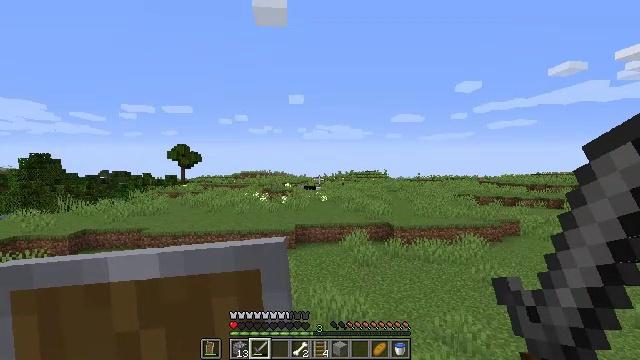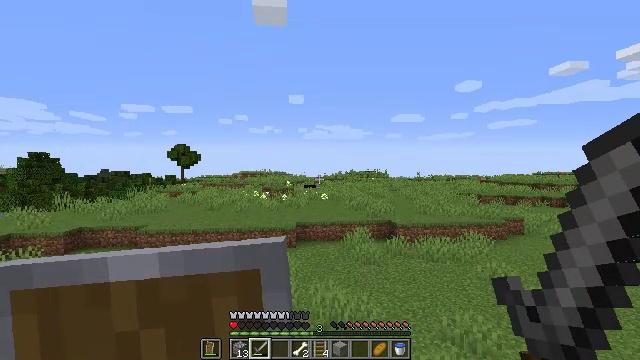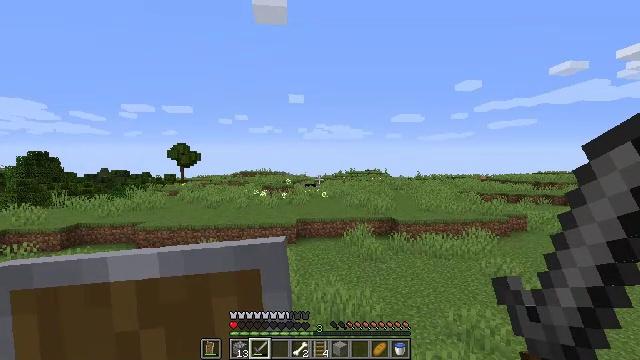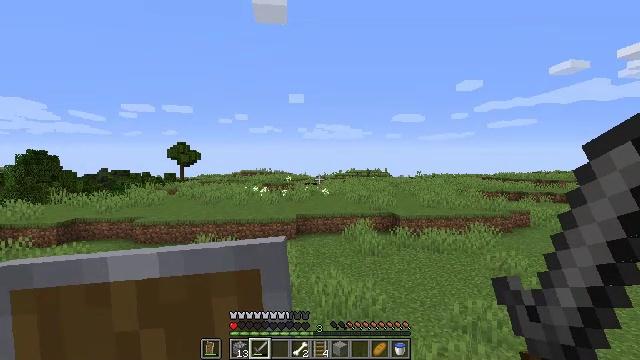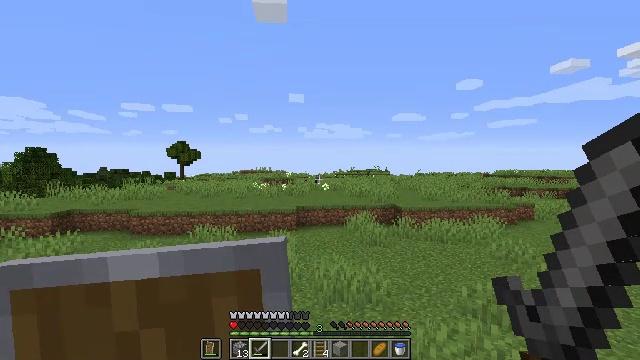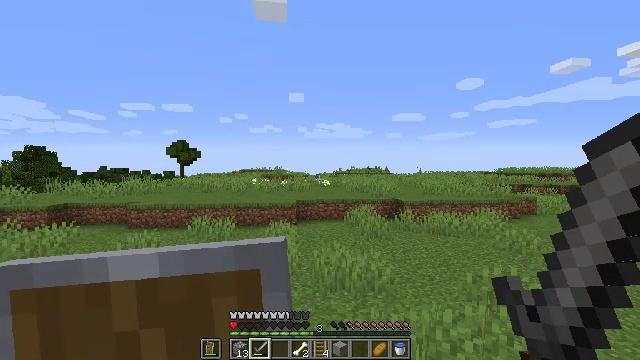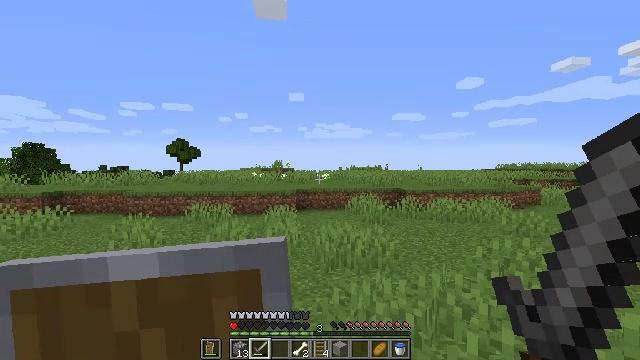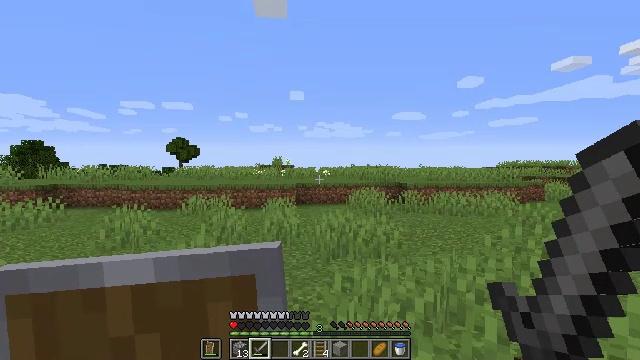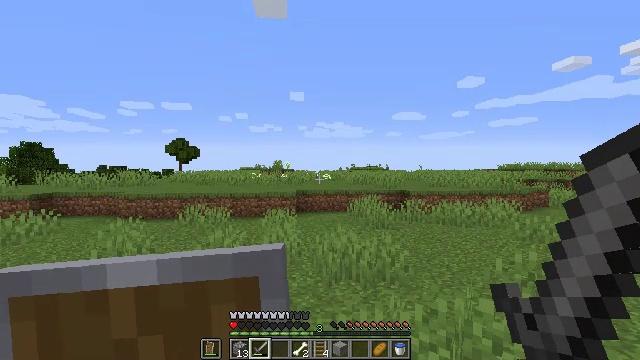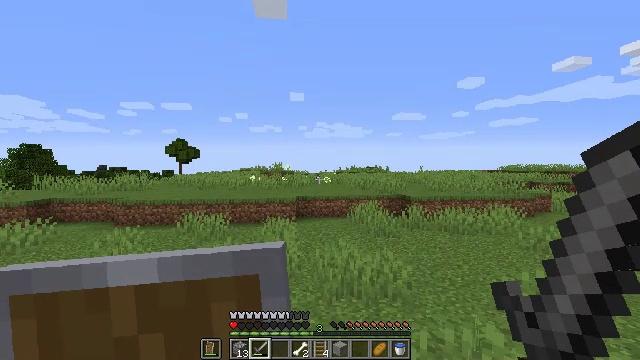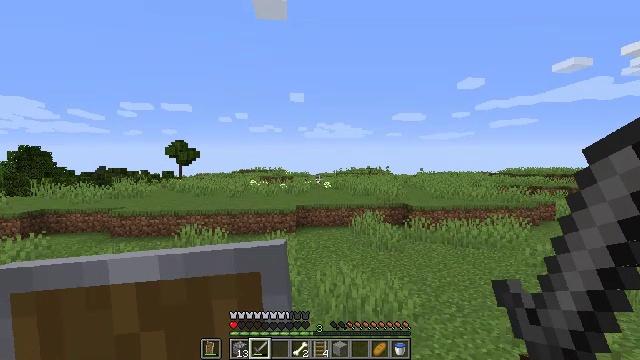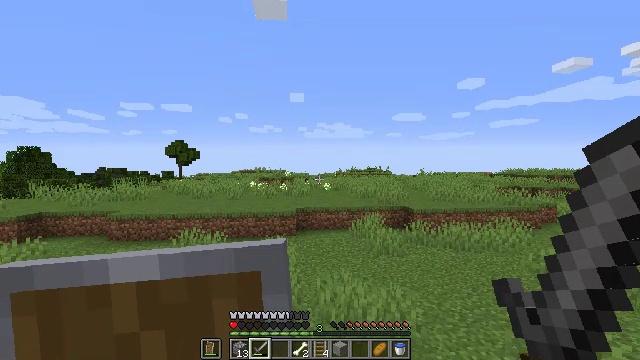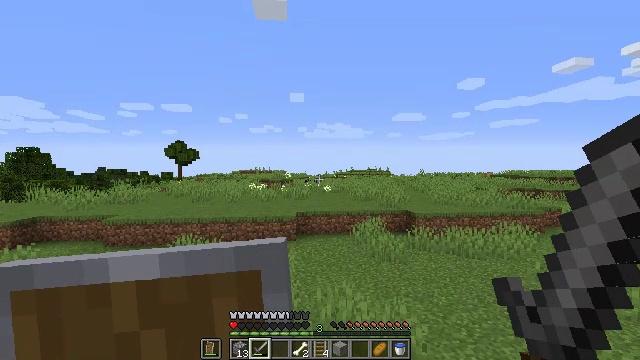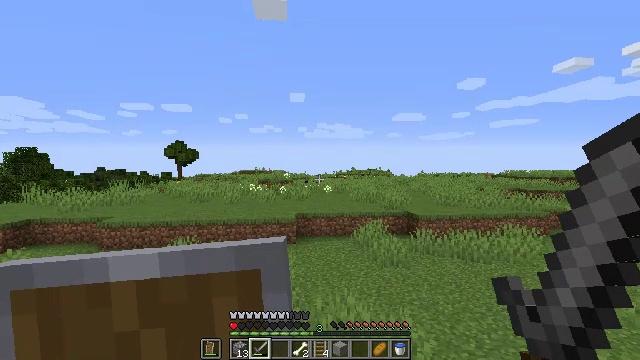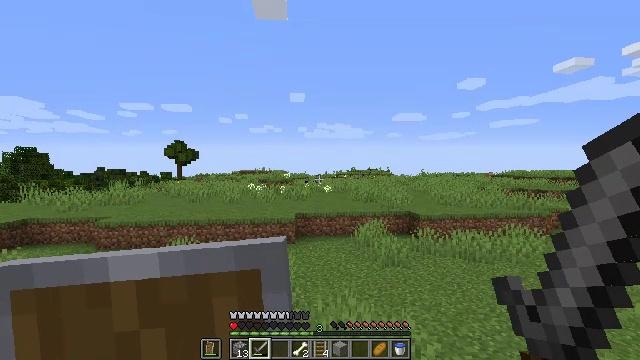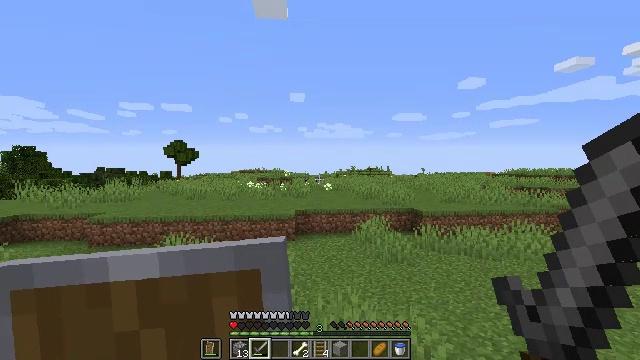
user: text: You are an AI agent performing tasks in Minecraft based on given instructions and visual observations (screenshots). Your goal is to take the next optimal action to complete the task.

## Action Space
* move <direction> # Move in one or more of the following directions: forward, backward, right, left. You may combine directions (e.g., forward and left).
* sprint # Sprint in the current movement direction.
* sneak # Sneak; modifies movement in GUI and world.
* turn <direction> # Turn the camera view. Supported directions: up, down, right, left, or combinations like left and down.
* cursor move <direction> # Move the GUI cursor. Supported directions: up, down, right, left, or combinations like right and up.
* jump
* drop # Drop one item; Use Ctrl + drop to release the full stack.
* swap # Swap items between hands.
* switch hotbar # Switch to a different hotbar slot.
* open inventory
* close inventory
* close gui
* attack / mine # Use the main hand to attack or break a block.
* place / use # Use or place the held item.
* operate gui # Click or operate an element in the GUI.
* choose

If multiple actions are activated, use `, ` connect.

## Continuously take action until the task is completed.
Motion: motion action
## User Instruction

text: Dig up carrots from the soil.
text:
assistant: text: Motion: move forward, jump
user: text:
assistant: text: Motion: move forward, jump
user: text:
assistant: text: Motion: move forward, jump
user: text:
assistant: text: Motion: move forward, jump
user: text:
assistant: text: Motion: move forward, jump
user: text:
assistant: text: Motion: move forward, jump
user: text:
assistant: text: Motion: move forward, jump
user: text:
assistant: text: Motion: move forward, jump
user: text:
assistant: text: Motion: move forward, jump
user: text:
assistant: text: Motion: move forward, jump
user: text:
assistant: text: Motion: move forward, jump
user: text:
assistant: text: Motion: move forward, jump
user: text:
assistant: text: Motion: move forward, jump
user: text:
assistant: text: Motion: move forward, jump
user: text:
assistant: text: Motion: move forward, jump
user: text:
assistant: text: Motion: move forward, jump
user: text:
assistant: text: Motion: move forward, jump
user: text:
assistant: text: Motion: move forward, jump
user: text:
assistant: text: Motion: move forward, jump
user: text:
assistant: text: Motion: move forward, jump
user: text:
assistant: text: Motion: move forward, jump
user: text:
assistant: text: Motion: move forward, jump, open inventory
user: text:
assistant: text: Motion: move forward, jump, open inventory
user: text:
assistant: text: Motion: move forward, jump, open inventory
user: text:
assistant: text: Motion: move forward, jump, open inventory
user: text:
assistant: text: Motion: move forward, jump
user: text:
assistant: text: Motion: move forward, jump
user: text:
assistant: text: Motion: move forward, jump
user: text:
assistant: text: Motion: move forward, jump
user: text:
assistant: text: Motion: move forward, turn right, jump